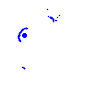
Particle: pion